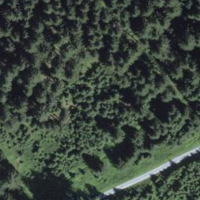
EUNIS habitat code: 45
Species observed at this site:
Parnassia palustris